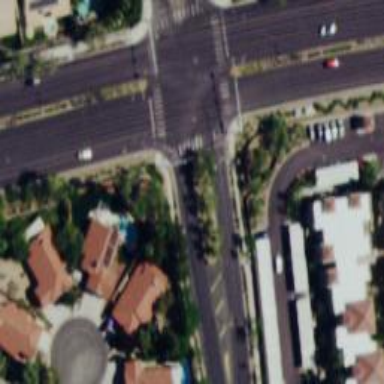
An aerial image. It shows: Solid stop line on the road.